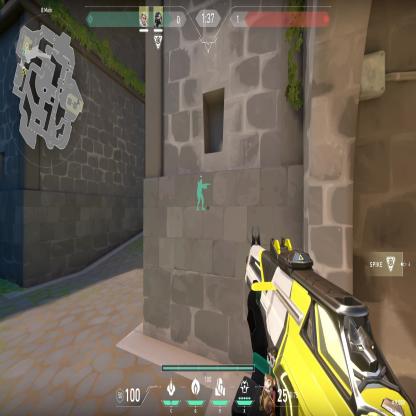
Label: teammate